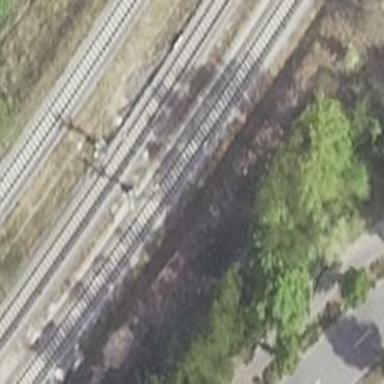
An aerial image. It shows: Solitary milestone along the railway.